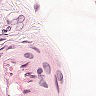
Metastatic tissue present: no